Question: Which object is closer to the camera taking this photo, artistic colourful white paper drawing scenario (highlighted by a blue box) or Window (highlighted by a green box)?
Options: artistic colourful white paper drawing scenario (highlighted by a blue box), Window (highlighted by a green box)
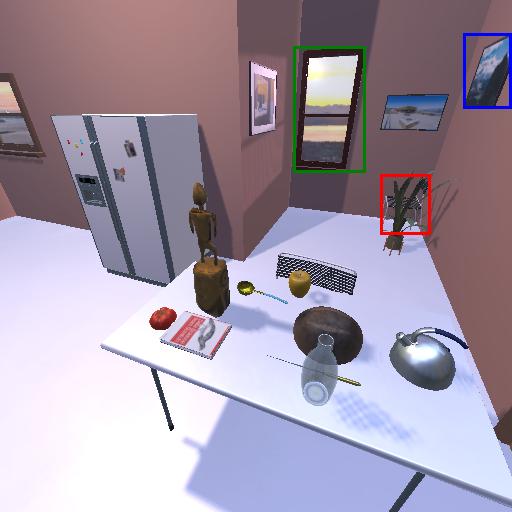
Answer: artistic colourful white paper drawing scenario (highlighted by a blue box)